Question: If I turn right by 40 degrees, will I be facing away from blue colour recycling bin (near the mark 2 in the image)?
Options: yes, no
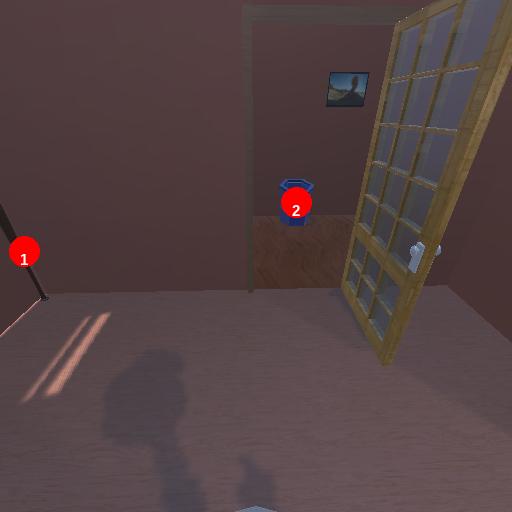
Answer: yes